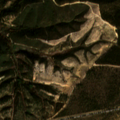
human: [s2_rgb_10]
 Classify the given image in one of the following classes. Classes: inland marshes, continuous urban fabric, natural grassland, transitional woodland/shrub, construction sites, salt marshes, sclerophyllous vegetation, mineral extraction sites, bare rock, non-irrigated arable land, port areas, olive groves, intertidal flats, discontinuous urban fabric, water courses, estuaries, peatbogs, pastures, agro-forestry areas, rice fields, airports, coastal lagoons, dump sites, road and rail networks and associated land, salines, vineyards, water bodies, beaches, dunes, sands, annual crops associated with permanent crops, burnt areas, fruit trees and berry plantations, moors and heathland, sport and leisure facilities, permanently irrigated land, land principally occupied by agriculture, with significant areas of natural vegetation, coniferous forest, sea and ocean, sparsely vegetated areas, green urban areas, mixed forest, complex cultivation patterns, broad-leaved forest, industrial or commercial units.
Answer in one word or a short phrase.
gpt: land principally occupied by agriculture, with significant areas of natural vegetation, broad-leaved forest, transitional woodland/shrub